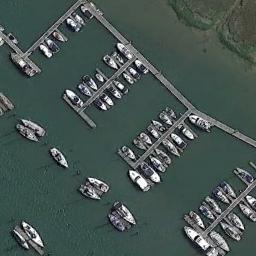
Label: harbor